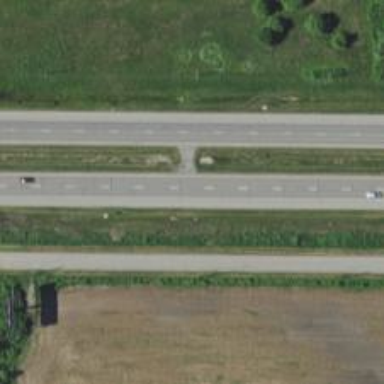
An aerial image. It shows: Trunk link highway.